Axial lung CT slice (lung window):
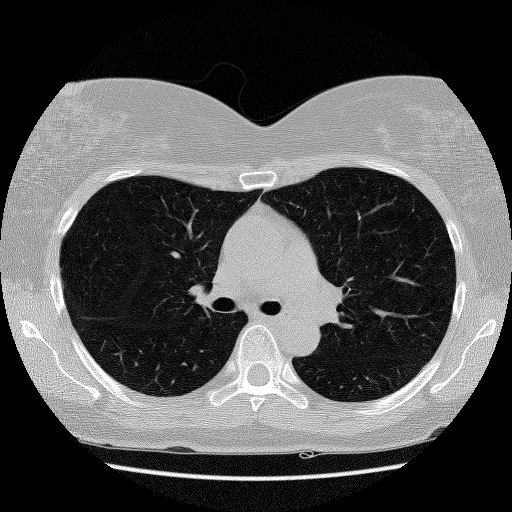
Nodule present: no